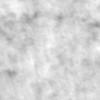
Label: no_change